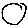
Label: circle